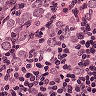
Metastatic tissue present: yes